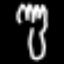
Label: fork